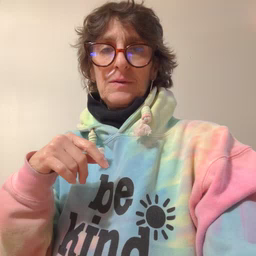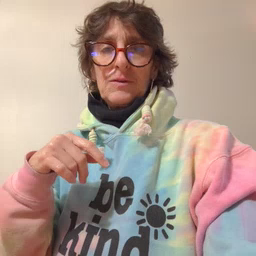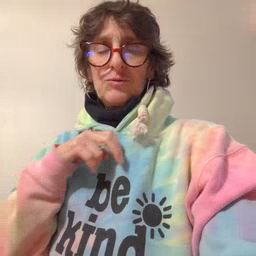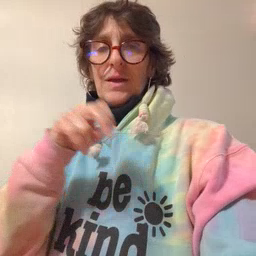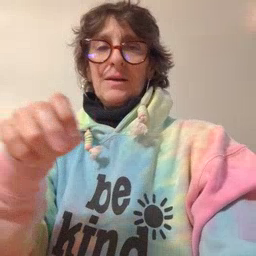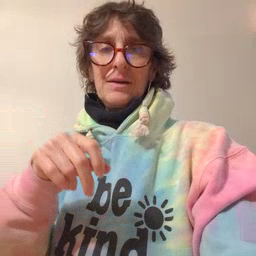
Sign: ride